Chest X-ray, PA view. Patient: 56 years old, sex M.
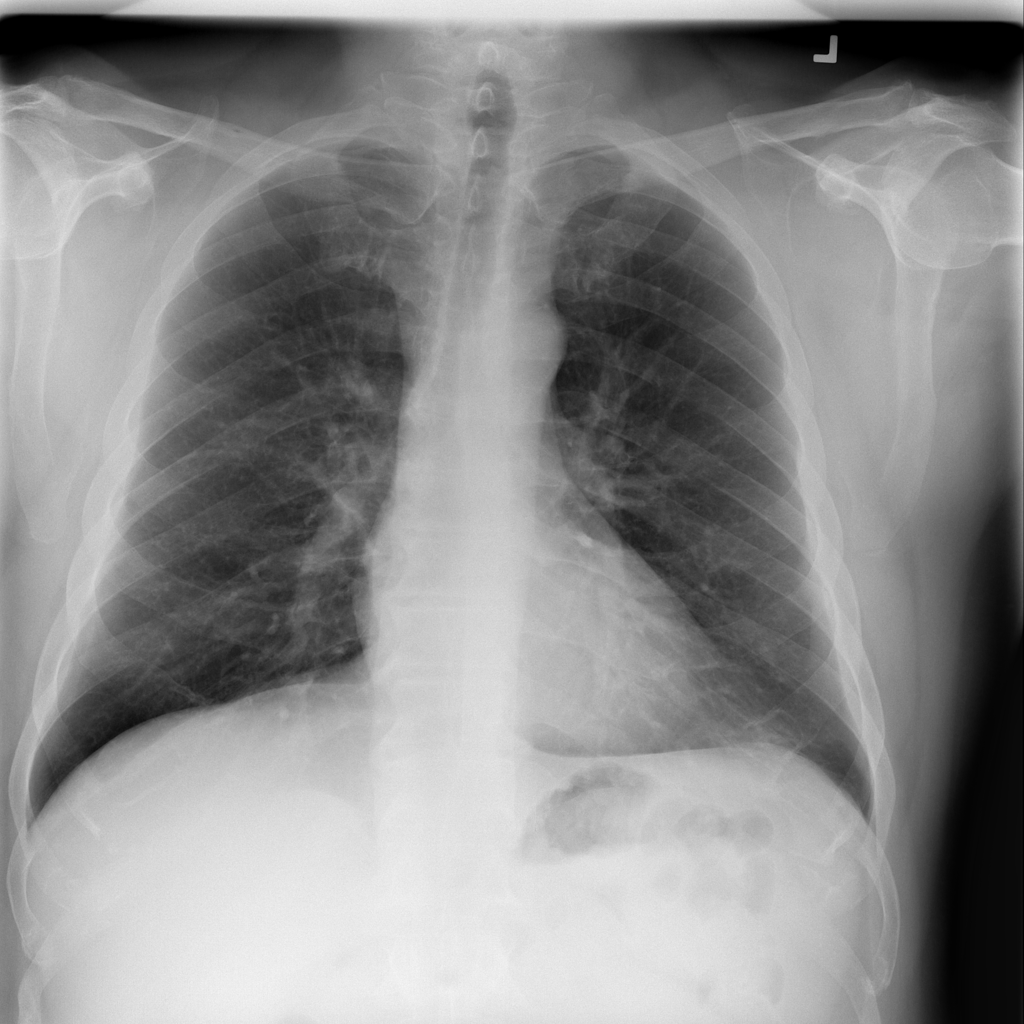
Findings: No Finding